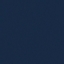
Label: SeaLake